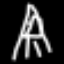
Label: The Eiffel Tower